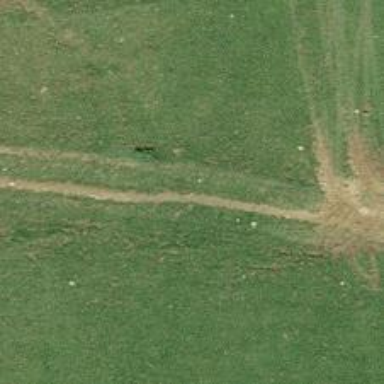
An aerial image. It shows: Track with grade 4 track type.